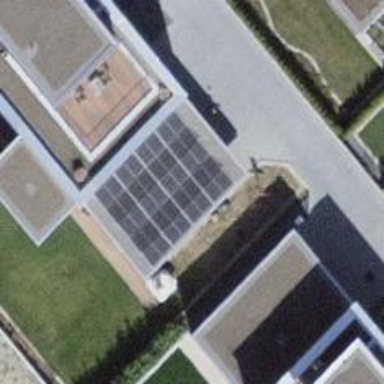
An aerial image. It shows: Solar power generator with photovoltaic panels.